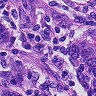
Metastatic tissue present: yes